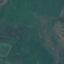
Land use / land cover: Pasture